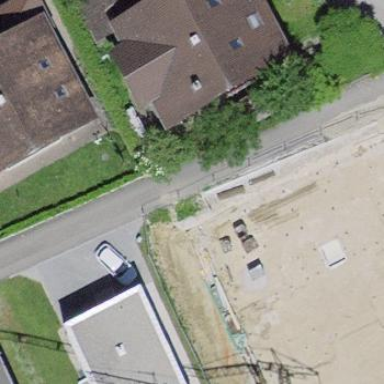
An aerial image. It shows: Residential building.